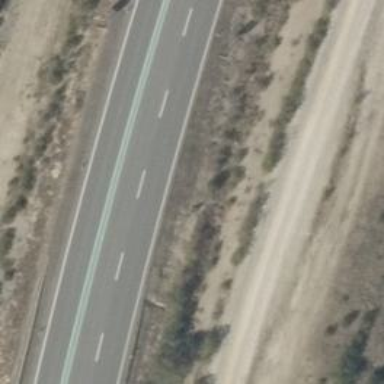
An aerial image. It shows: Asphalt trunk highway.